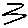
Label: zigzag